Question:
I have a functional test 'gtest.py' which I am trying to call from within a python/django function. I am trying to follow the GIST at <URL>. Inside the calling function I have:
'''
import unittest
import ft/gtest
unittest.main(module=ft/gtest.py)
'''
The last 2 lines are are giving syntax errors as I type them into the pycharm IDE, so I suspect the path is wrong. What am I doing wrong?
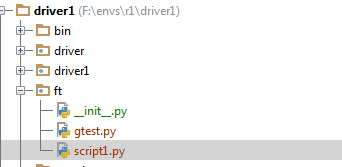
Answer: '''
import ft.gtest
'''
is what you need to do ... 'ft/gtest' is division between two variables that dont exist
(likewise you would pass 'ft.gtest' to the module argument of 'unittest.main'
you could also do
'''
from ft import gtest
'''
or
'''
from ft import gtest as g
'''
or
'''
import ft.gtest as g
'''